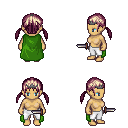
a pixel art fantasy rpg character, female body template, human, tanned skin, green cape, white pants, white blonde twin-tailed hairstyle, iron tiara, dagger, four views (front, back, left, right), 2x2 character sprite sheet, small pixel art, hard edges, no anti-aliasing